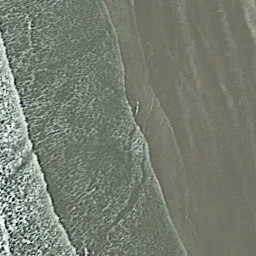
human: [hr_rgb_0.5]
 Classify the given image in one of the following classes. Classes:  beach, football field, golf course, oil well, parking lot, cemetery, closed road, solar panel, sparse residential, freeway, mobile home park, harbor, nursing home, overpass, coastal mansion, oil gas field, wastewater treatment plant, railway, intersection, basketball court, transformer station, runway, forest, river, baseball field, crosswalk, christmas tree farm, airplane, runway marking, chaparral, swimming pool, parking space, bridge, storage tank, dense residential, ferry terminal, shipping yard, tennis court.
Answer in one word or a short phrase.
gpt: beach